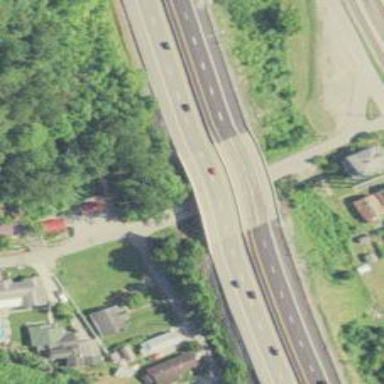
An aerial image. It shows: Bridge over motorway.